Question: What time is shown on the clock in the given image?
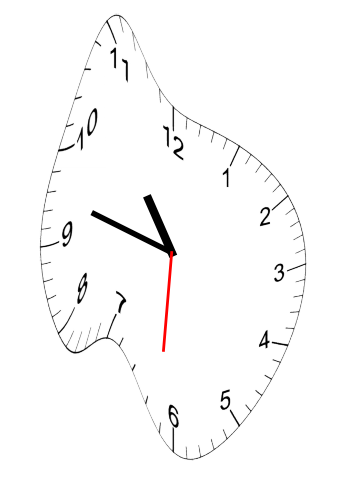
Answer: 10:47:31